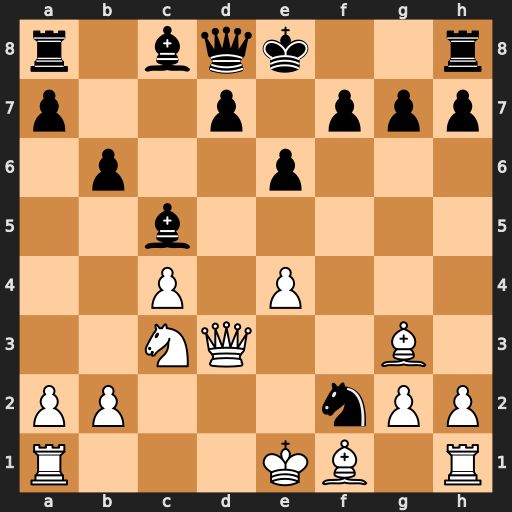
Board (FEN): r1bqk2r/p2p1ppp/1p2p3/2b5/2P1P3/2NQ2B1/PP3nPP/R3KB1R
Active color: w
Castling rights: KQkq
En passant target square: -
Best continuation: Bxf2 Bxf2+ Kxf2